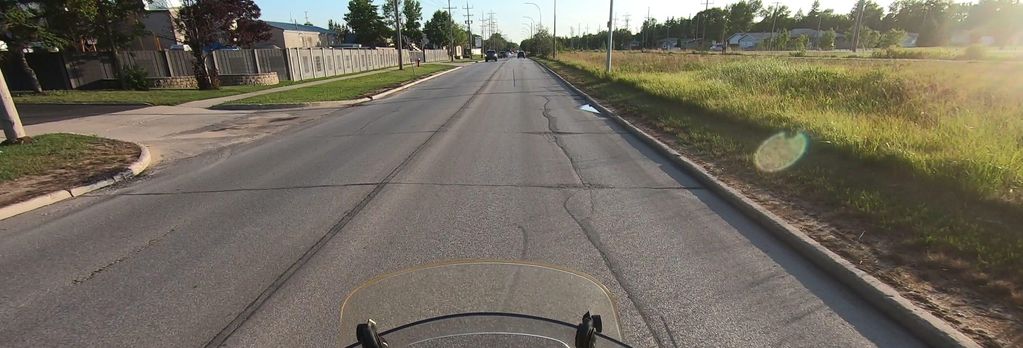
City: winnipeg